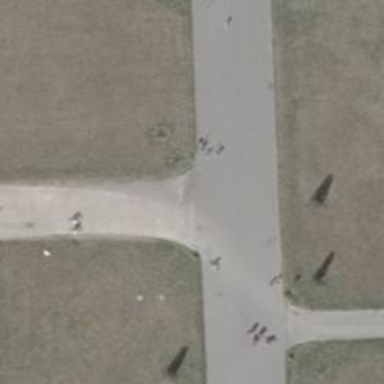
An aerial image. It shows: Footway.